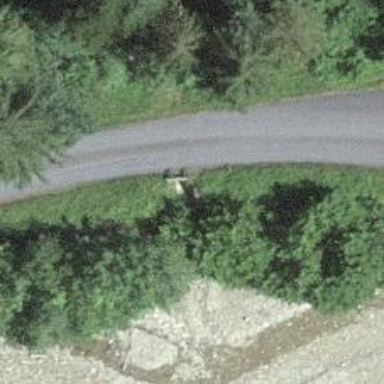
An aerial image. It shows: Culvert tunnel.